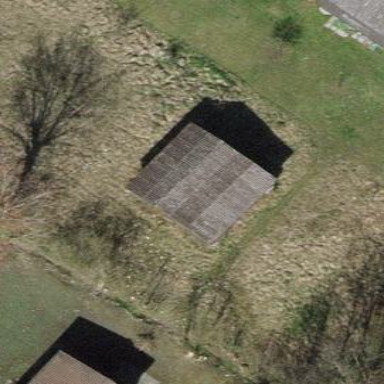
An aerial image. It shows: Simple house.